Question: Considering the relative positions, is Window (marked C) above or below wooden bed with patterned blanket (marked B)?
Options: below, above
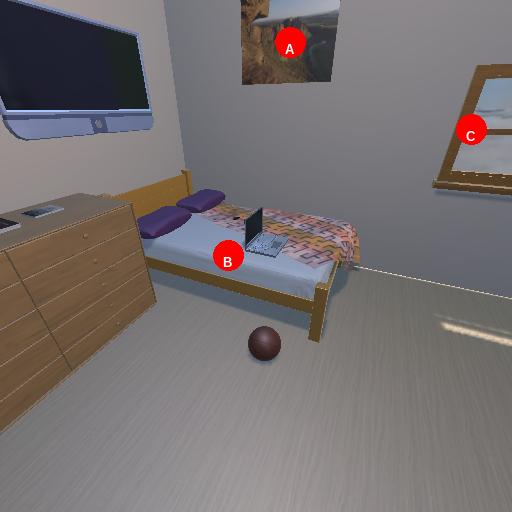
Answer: below